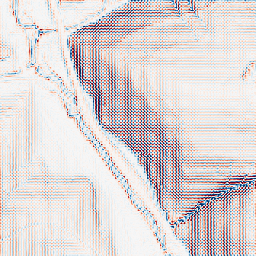
Category: wavelet
Decomposition family: wavelet_dwt
Decomposition parameters: wavelet: haar
level: 2
Upsampling method: regularized
Upsampling parameters: scale: 2
lambda_reg: 0.001
Upsampling scale: 2